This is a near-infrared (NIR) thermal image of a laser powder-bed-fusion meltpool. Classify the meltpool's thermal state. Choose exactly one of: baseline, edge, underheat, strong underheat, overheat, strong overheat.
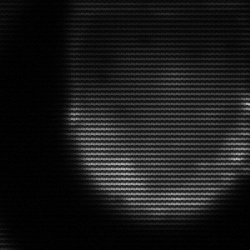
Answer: edge